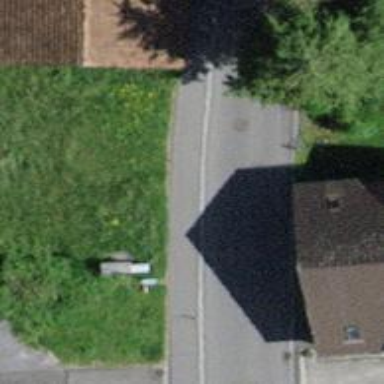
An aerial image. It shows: Residential road with asphalt surface. There is sidewalk on the left side.